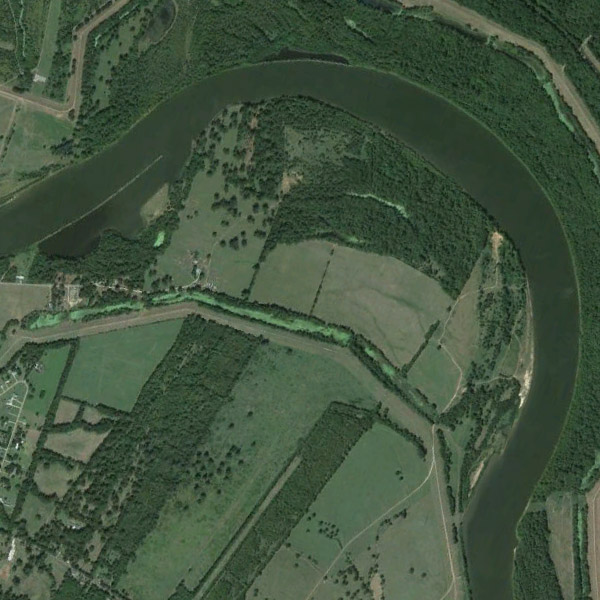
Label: River